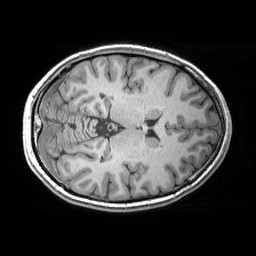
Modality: T1w
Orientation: axial
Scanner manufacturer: siemens
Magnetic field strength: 3 T
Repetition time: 2.53 s
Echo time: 0.00299 s